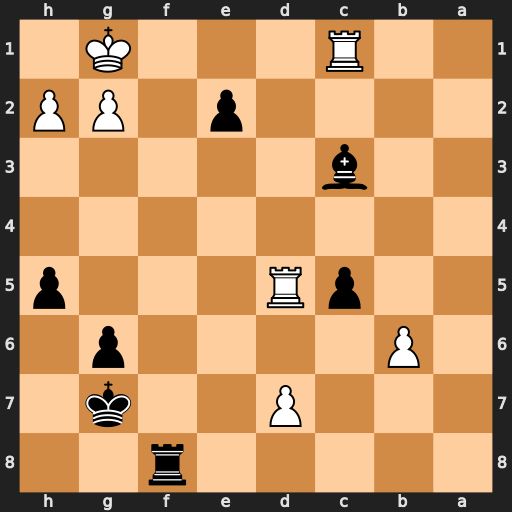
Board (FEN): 5r2/3P2k1/1P4p1/2pR3p/8/2b5/4p1PP/2R3K1
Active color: b
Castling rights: -
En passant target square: -
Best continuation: Bd4+ Rxd4 cxd4 d8=Q Rxd8 Kf2 d3 Rh1 Rf8+